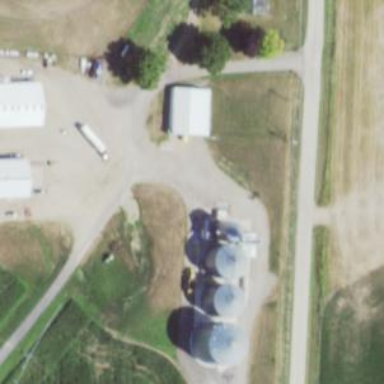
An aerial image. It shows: Silo.